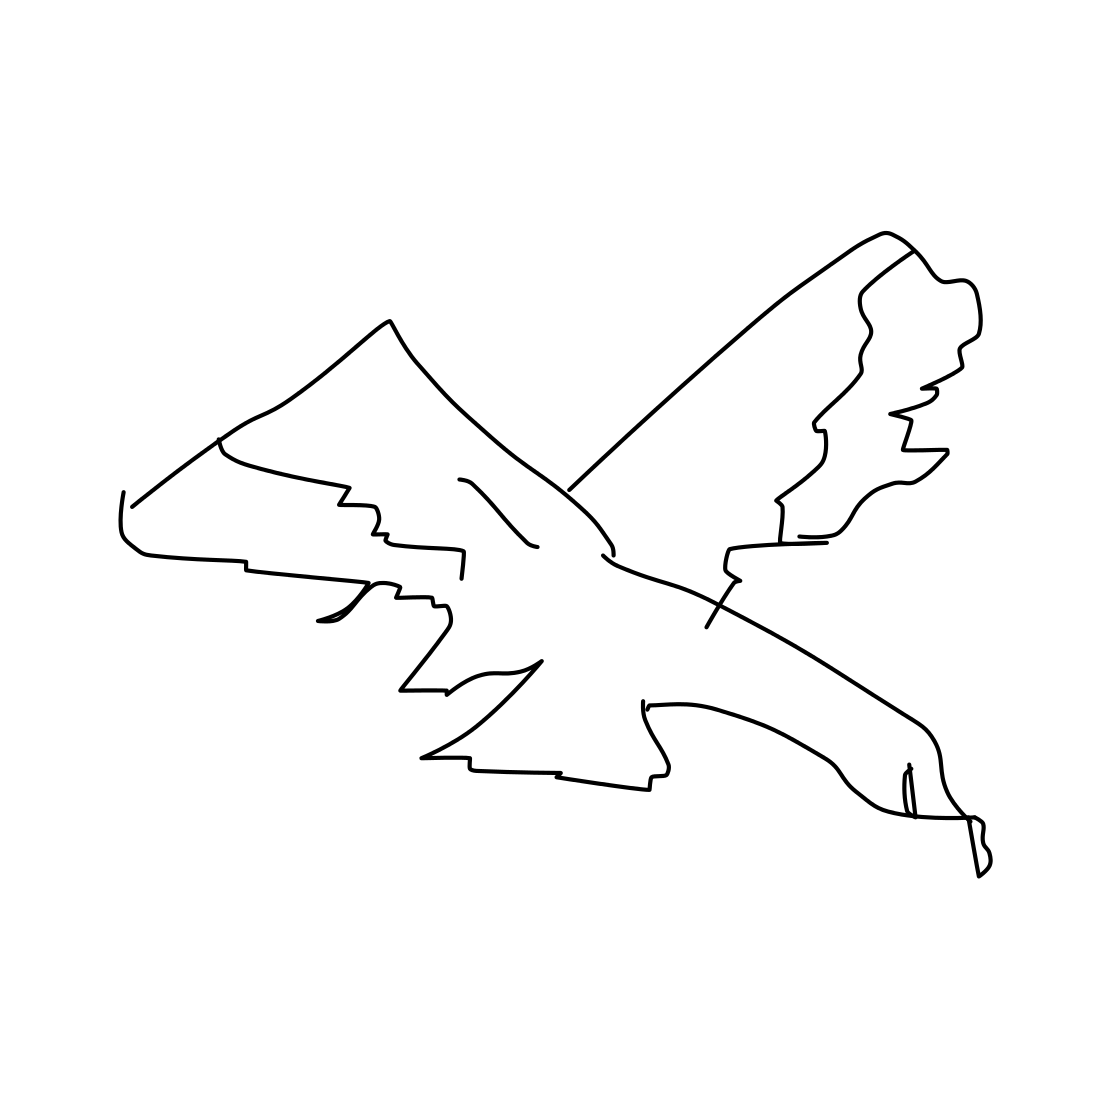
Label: seagull